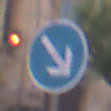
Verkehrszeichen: VorgeschriebeneVorbeifahrtRechts
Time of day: MorningAfternoon
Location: Outdoor (Urban)
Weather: PartlyCloudy
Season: NotSpecified
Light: Natural